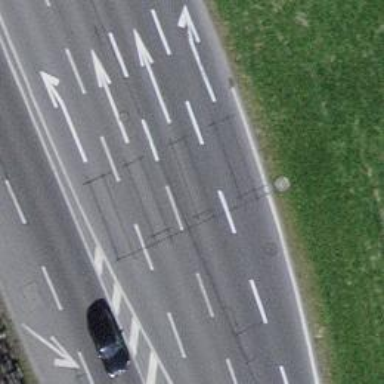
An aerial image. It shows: Secondary road with asphalt surface.